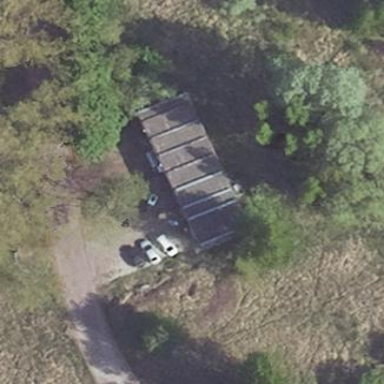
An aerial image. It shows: Service building.